Interaction volume radius: 5 \u00c5
Interaction volume height: 10 \u00c5
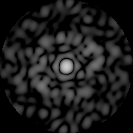
Disorder parameter: 0.849